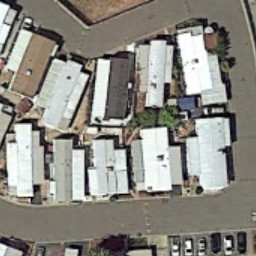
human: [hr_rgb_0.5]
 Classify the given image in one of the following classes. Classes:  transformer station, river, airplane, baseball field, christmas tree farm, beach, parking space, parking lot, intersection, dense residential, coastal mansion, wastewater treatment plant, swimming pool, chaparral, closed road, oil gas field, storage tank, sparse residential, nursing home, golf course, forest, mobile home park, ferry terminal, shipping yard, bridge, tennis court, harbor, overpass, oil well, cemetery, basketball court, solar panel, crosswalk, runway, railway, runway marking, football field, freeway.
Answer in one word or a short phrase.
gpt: mobile home park